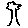
Label: tree